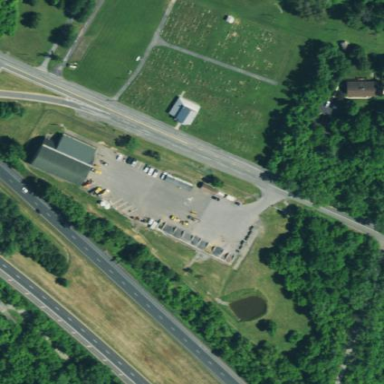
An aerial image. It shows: Cemetery.